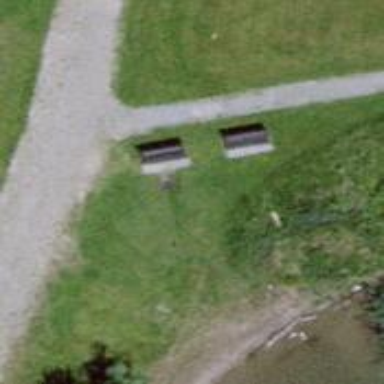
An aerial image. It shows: Bench for seating.